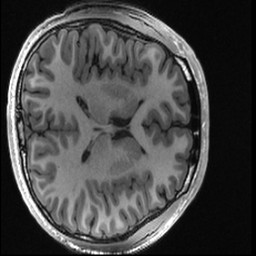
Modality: T1w
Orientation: axial
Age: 18
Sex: male